Field crop: maize
Growth stage: 2
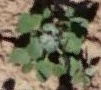
Species: chenopodium